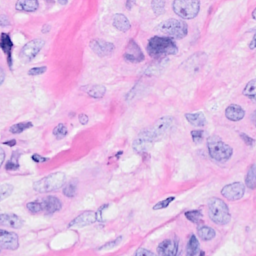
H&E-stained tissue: Breast